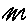
Label: zigzag